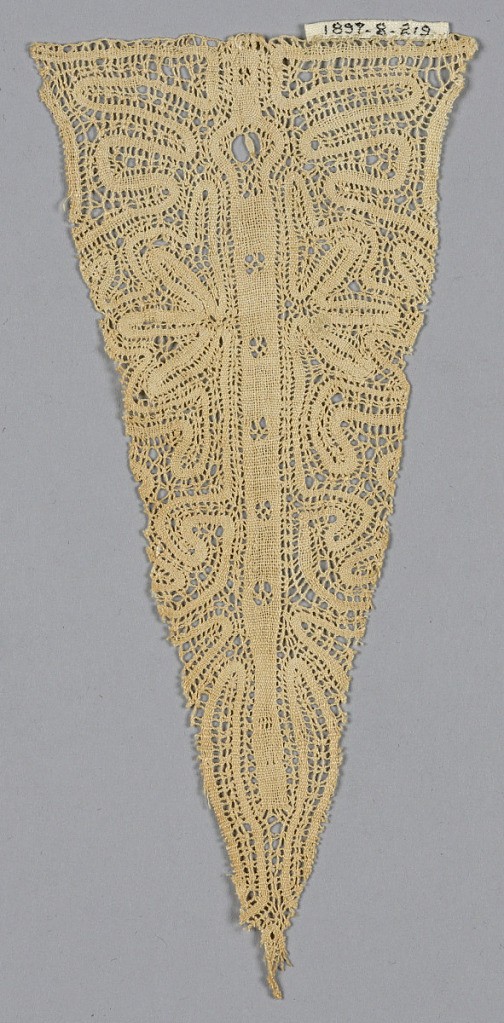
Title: Fragment
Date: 17th century
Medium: linen Technique: bobbin lace (continuous tape with bars added)
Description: Elongated triangle of bobbin lace of continuous tape. Side edges cut.